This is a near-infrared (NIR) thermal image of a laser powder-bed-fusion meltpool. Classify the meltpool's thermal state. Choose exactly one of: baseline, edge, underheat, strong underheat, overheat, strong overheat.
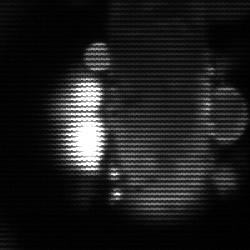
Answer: strong underheat